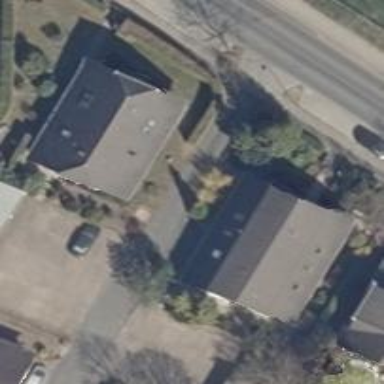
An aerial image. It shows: Detached building with half-hipped roof.